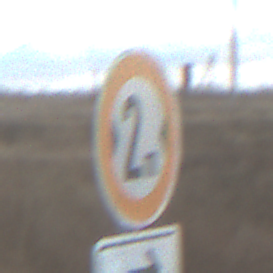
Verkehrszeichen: TatsaechlicheBreite2
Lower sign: RichtungsangabeDurchPfeile5
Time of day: SunriseSunset
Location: Outdoor (RoadRail)
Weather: PartlyCloudy
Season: NotSpecified
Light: Natural